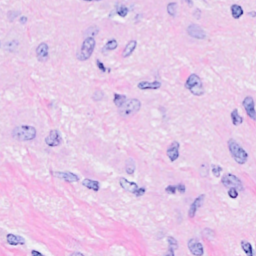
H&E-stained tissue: Breast